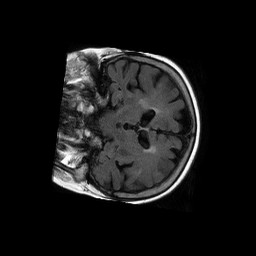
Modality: FLAIR
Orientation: coronal
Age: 85
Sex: female
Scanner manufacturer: philips
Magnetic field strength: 1.5 T
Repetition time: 6 s
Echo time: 0.12 s